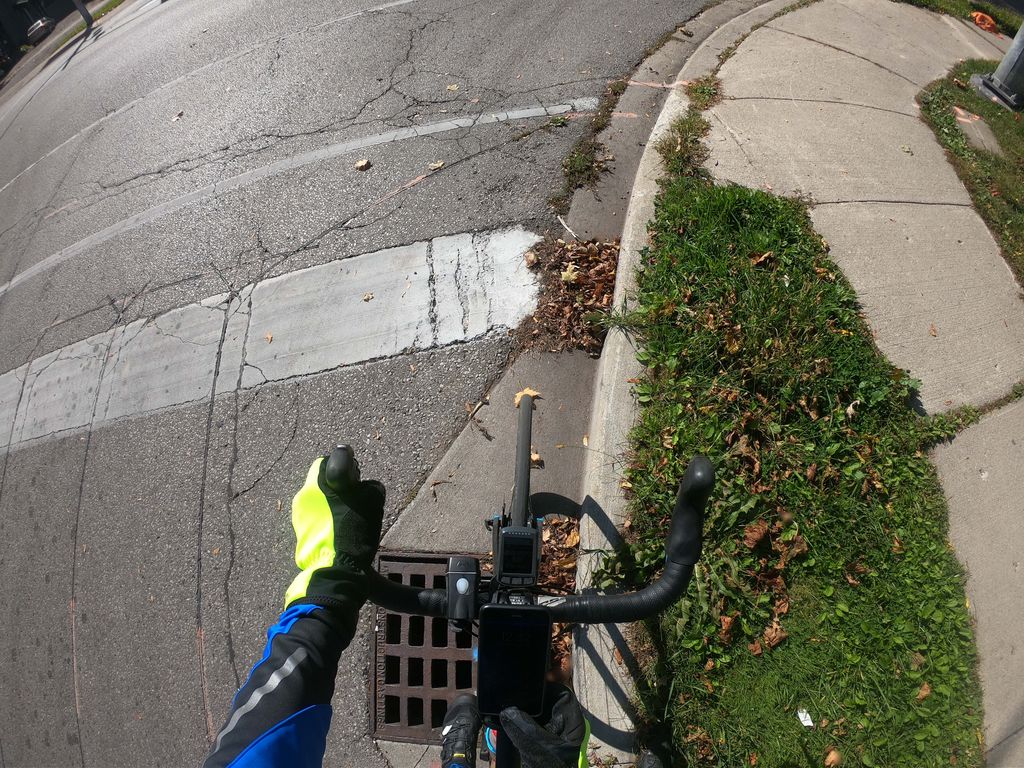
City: kitchener-waterloo